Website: apple
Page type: address-validator
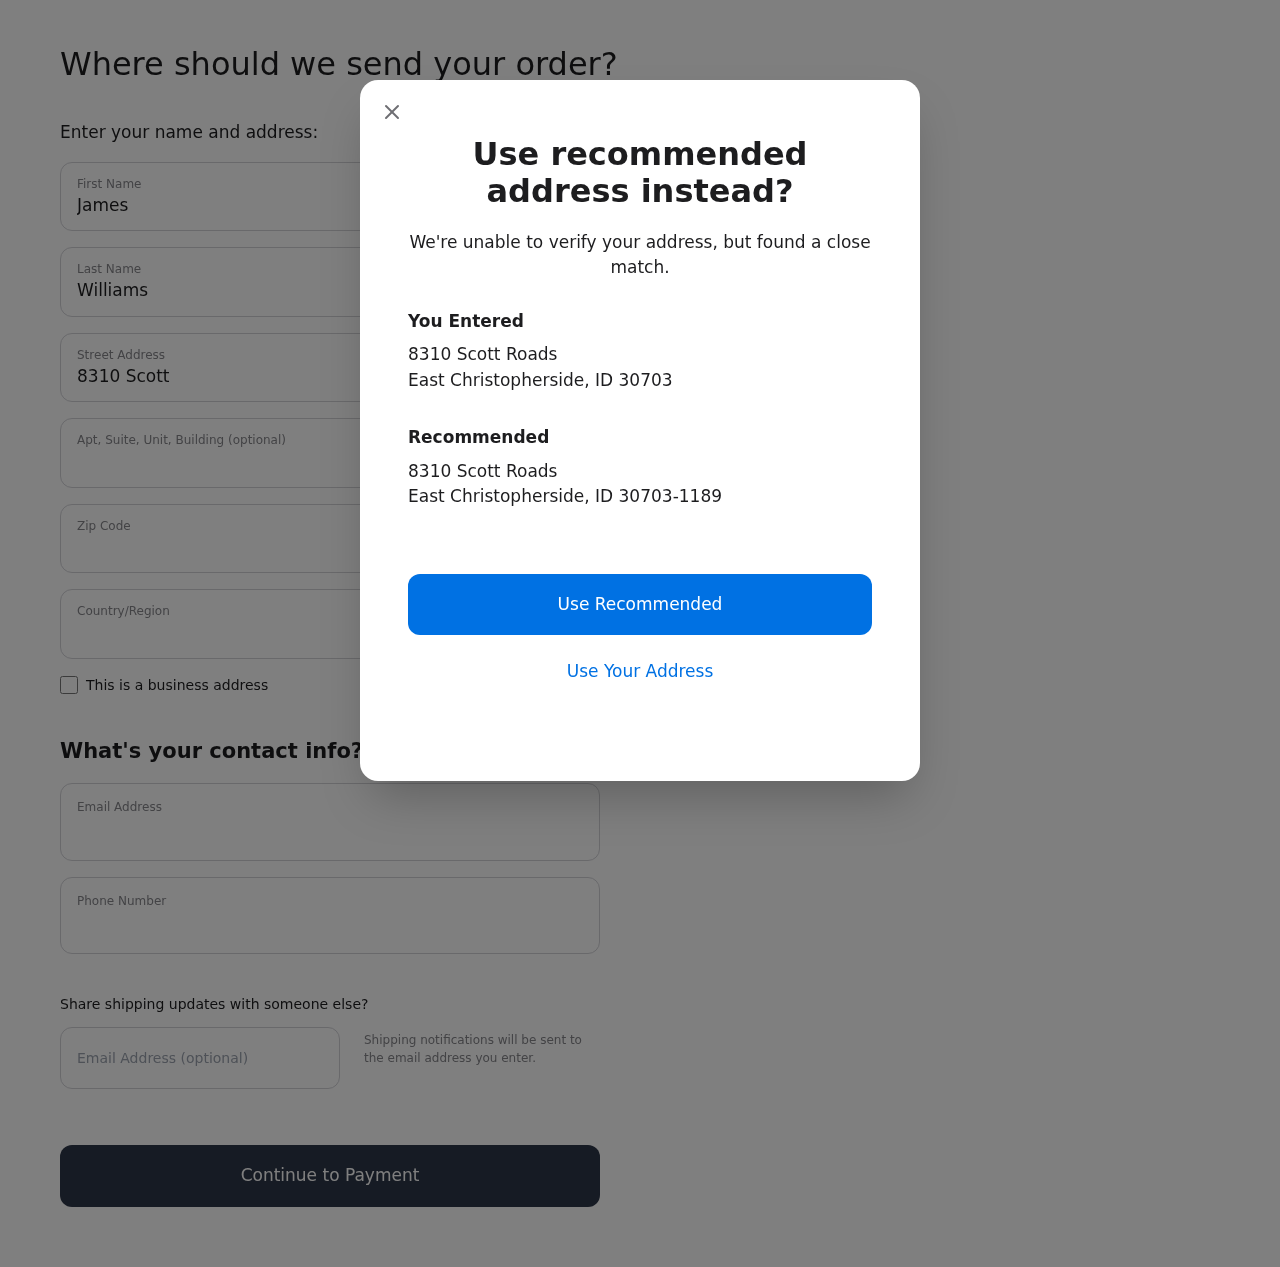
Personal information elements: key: PII_CITY
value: East Christopherside
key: PII_COUNTRY
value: United States
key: PII_EMAIL
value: jwilliams@gmail.com
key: PII_FIRSTNAME
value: James
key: PII_GIFT_EMAIL
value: alexandercooper@hotmail.com
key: PII_LASTNAME
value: Williams
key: PII_PHONE
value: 2065024891
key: PII_POSTCODE
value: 30703
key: PII_POSTCODE_FULL
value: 30703-1189
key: PII_STATE_ABBR
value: ID
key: PII_STREET
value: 8310 Scott Roads
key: PII_CITY2
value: East Christopherside
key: PII_STATE_ABBR2
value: ID